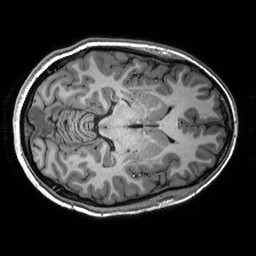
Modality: T1w
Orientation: axial
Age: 22
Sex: female
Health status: healthy
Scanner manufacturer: siemens
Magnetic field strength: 3 T
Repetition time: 2.53 s
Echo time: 0.00288 s